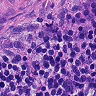
Metastatic tissue present: no